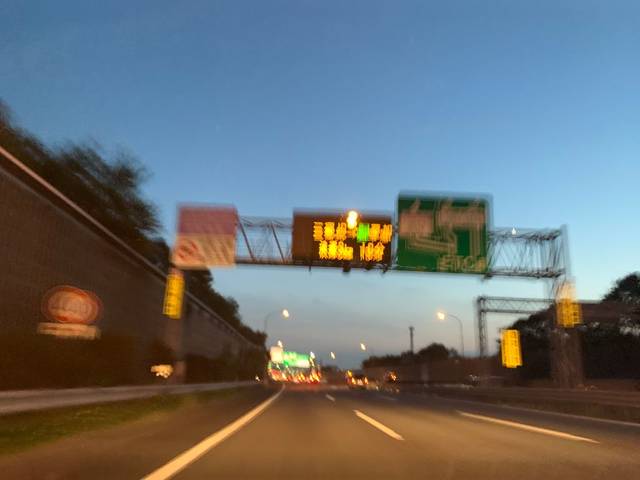
Region: Japan
Coordinates: 35.87, 139.887